Current action and preconditions to check: trajectory_clear

Your task: For each precondition in the list above, predict whether it will hold at this action.

Consider the current scene as observed from the mobile robot's camera, and analyze the predicted future states of all dynamic agents (e.g., people, animals, vehicles, or any moving entities) within the NEXT SECOND.

IMPORTANT: Only answer "very likely" if you are absolutely certain—based on strong, clear evidence—that a dynamic agent will violate the precondition in the predicted future state. Do NOT answer "very likely" for unlikely, ambiguous, or low-probability risks.

Ask yourself for each precondition: Is there a high probability, with clear and convincing evidence, that the predicted future states of any dynamic agent will interfere with the predicted future state of the currently executing action within the NEXT SECOND, causing that precondition to fail?

Assess the risk level based on these predictions. Use "likely" or "very likely" if motions create a clear risk of interference.

Use "neutral" or "improbable" if agents are nearby but their predicted paths are clearly diverging or non-conflicting.

Failure Risk Categories: "very improbable", "improbable", "neutral", "likely", "very likely"

Answer Format: Output ONLY the probability_of_failure value from these categories: "very improbable", "improbable", "neutral", "likely", "very likely"

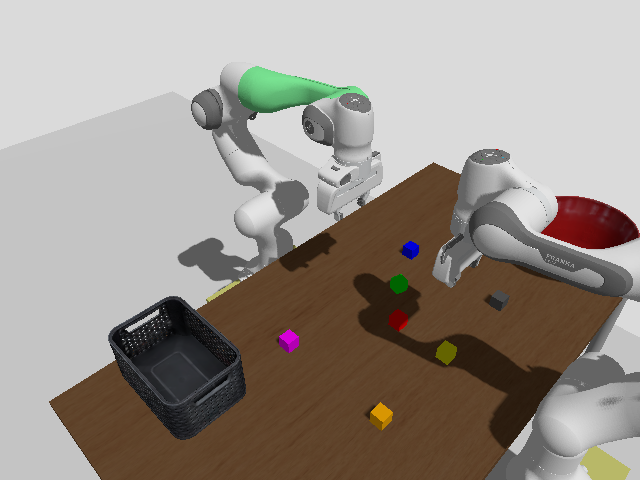

Answer: very improbable